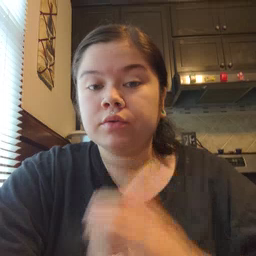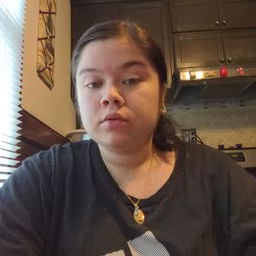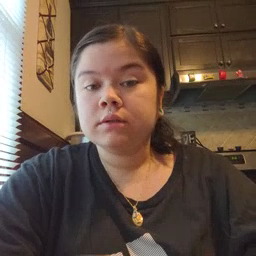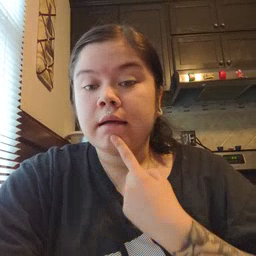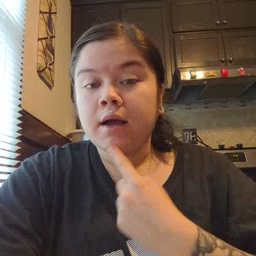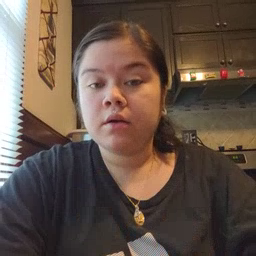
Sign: say